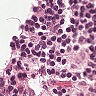
Metastatic tissue present: no